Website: crate-barrel
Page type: cart
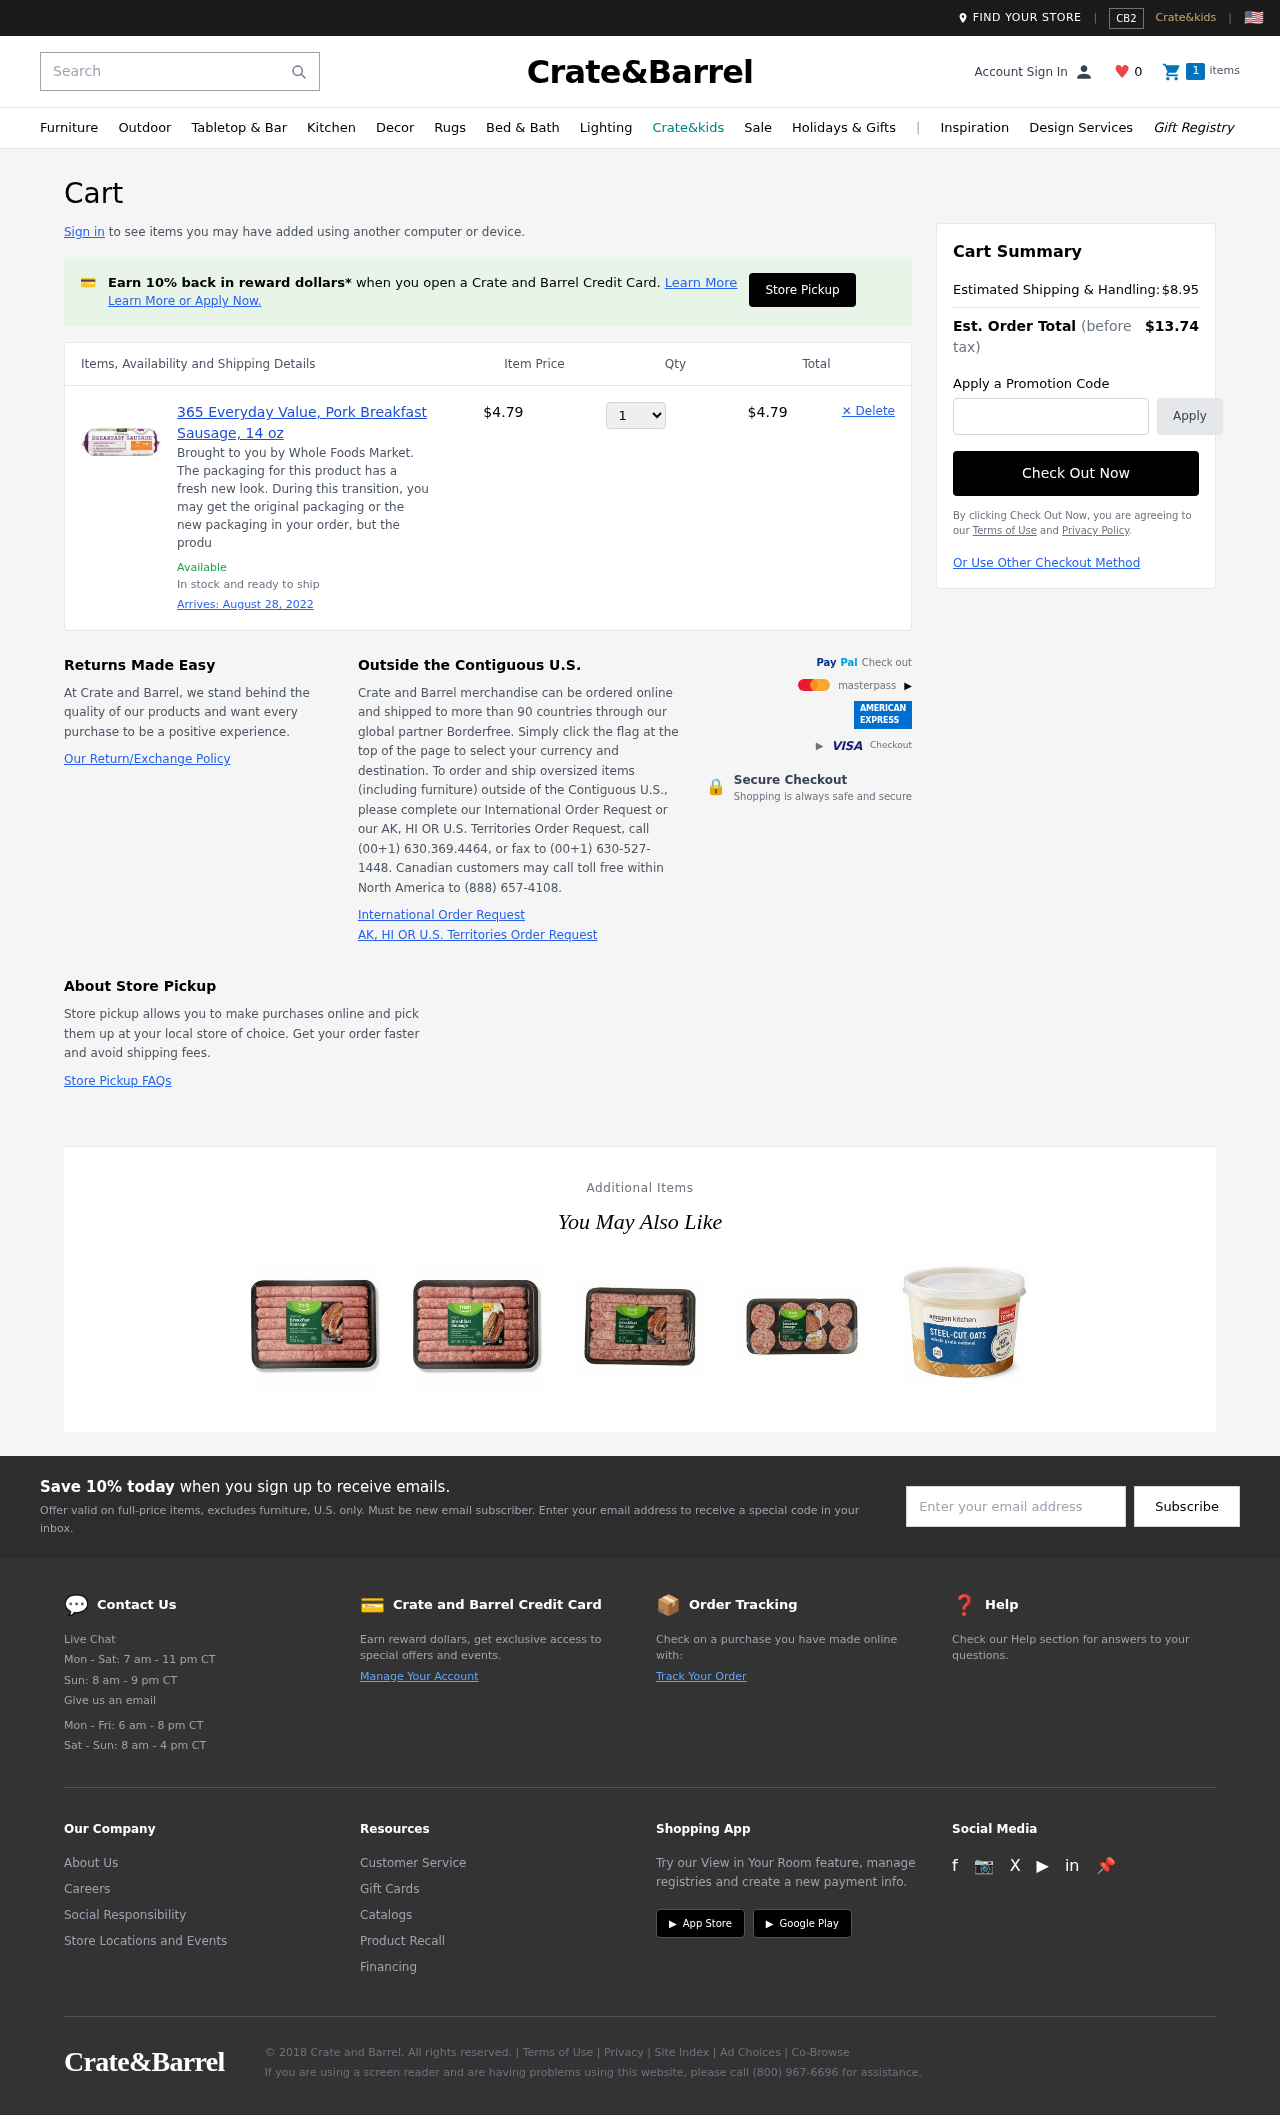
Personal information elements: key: PII_PROMO_CODE
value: EXTRA95
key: PII_EMAIL
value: michael.jackson@hotmail.com
Product elements: key: PRODUCT1_DESC
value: Brought to you by Whole Foods Market.  The packaging for this product has a fresh new look. During this transition, you may get the original packaging or the new packaging in your order, but the produ
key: PRODUCT1_NAME
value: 365 Everyday Value, Pork Breakfast Sausage, 14 oz
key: PRODUCT1_PRICE
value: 4.79
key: PRODUCT1_QUANTITY
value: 1
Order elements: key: ORDER_DELIVERY_DATE
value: August 28, 2022
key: ORDER_SUBTOTAL
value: $4.79
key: ORDER_SHIPPING_COST
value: $8.95
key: ORDER_TOTAL
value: $13.74